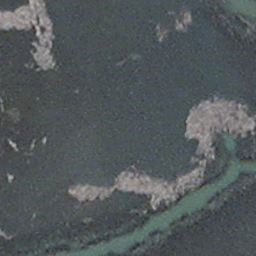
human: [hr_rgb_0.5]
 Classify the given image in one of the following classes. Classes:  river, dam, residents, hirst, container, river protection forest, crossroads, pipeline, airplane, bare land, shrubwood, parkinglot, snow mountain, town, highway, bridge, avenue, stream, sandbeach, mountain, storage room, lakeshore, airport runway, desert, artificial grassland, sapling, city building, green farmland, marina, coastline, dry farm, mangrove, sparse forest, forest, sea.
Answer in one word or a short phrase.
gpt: stream